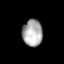
Tissue: lung
Cell type: Epithelial cells
Senescence score: 0.2424
Nuclear area (px): 527
Mean DAPI intensity: 170.353